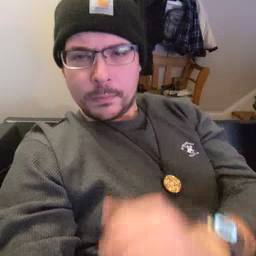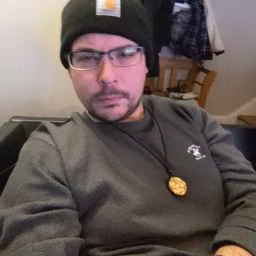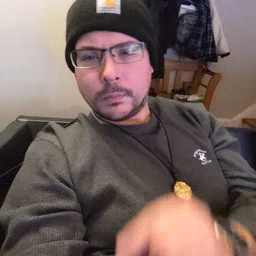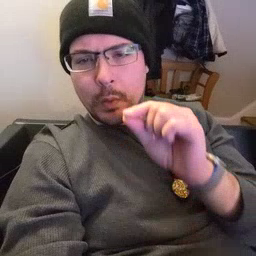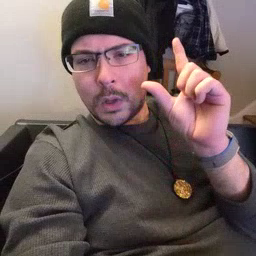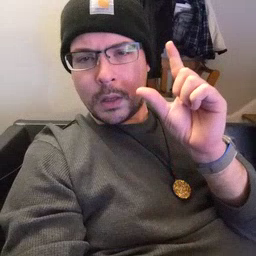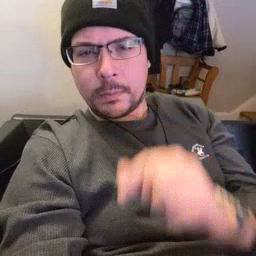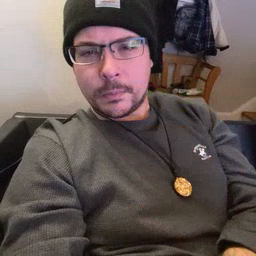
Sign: awake